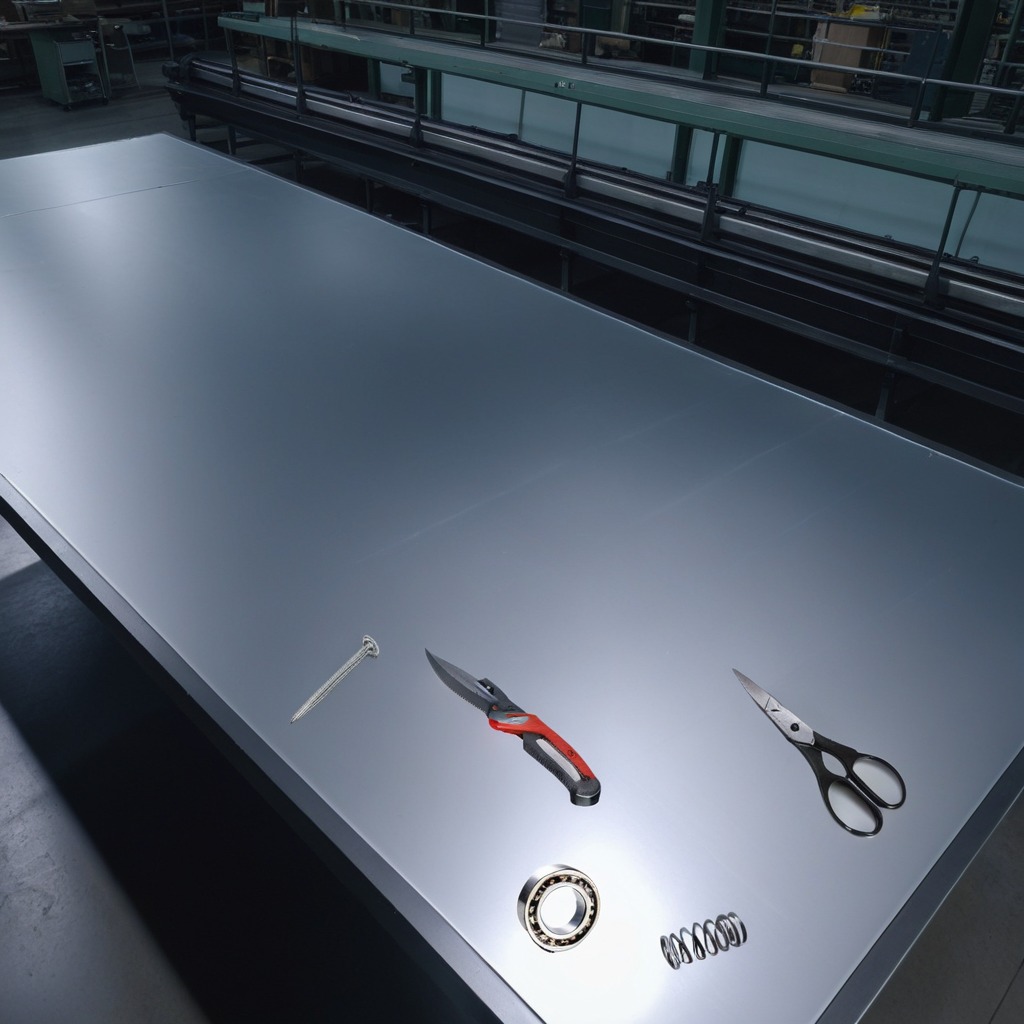
A metal ball bearing, a utility knife, an iron nail, a coiled metal spring, and a pair of scissors are lying on the clean empty table in the evening.